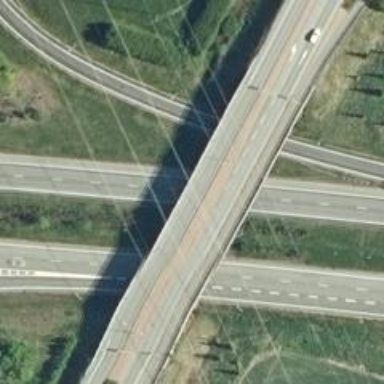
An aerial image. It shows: View of motorway.